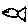
Label: fish